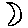
Label: moon